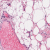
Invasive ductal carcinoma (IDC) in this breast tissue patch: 0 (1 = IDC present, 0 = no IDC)